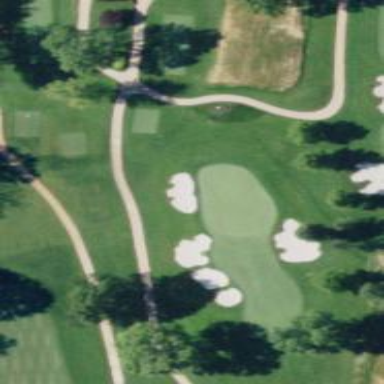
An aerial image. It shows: View of golf hole.